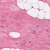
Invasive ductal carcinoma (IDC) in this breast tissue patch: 0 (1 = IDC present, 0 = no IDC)